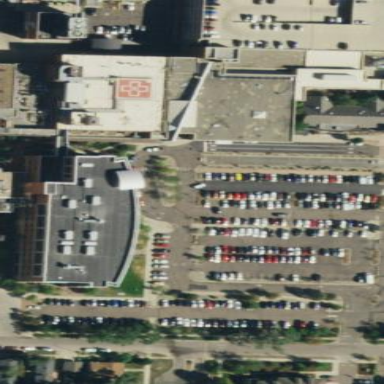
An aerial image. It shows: Healthcare facility identified as hospital.